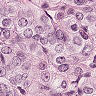
Metastatic tissue present: yes